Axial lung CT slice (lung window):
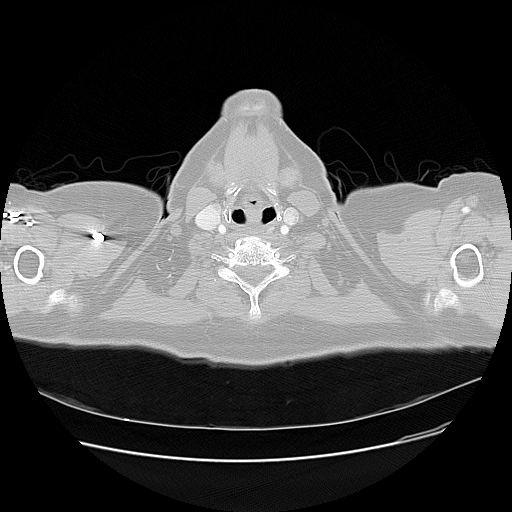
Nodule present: no